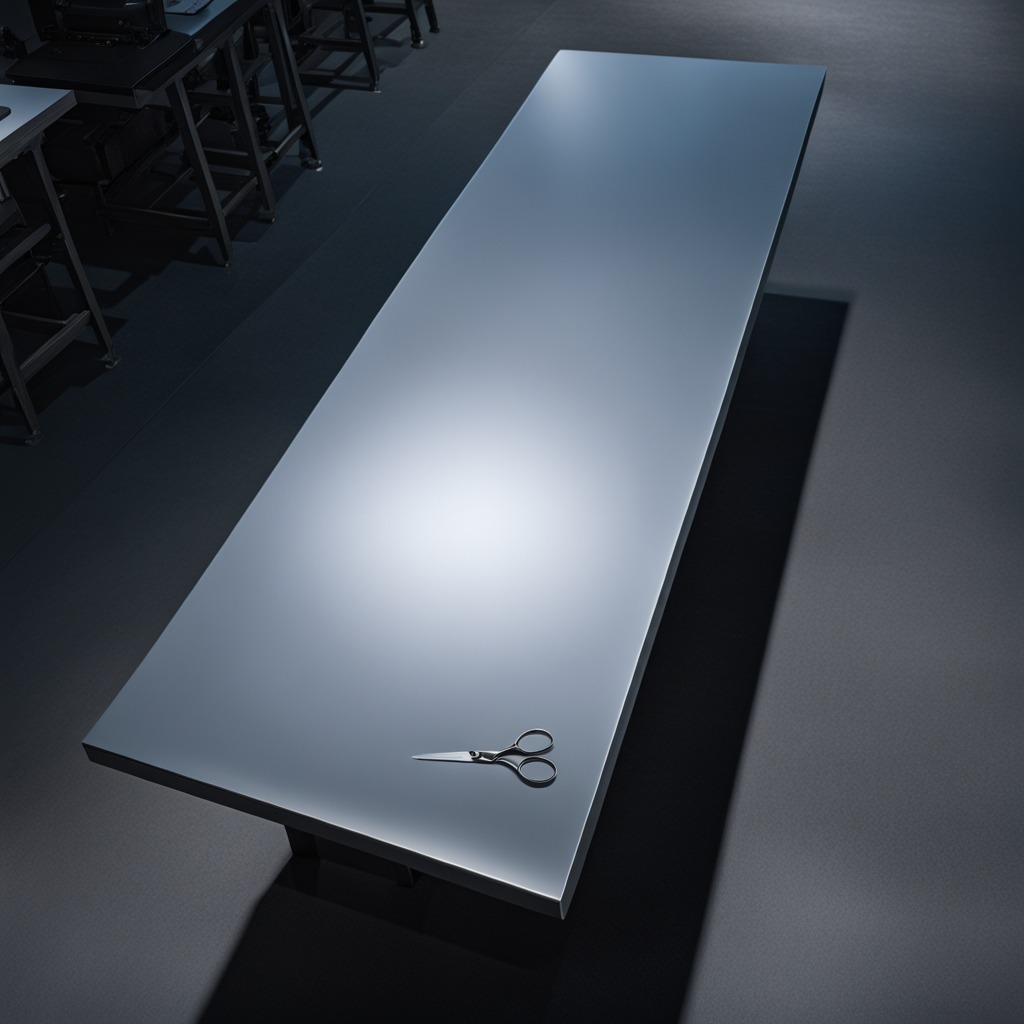
A scissor lying on the tabletop